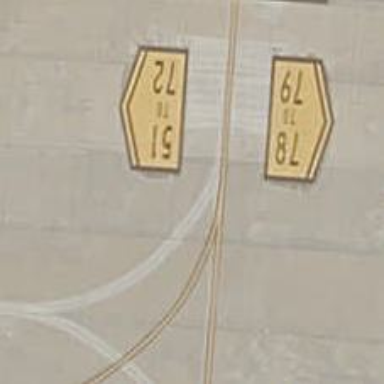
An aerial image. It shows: Image of taxiway at airport.